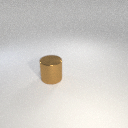
large brown metal cylinder